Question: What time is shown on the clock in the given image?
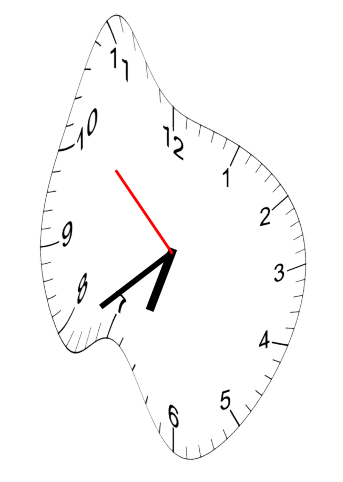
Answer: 06:38:52